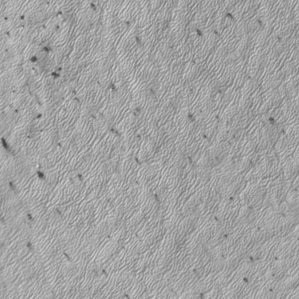
Label: frost